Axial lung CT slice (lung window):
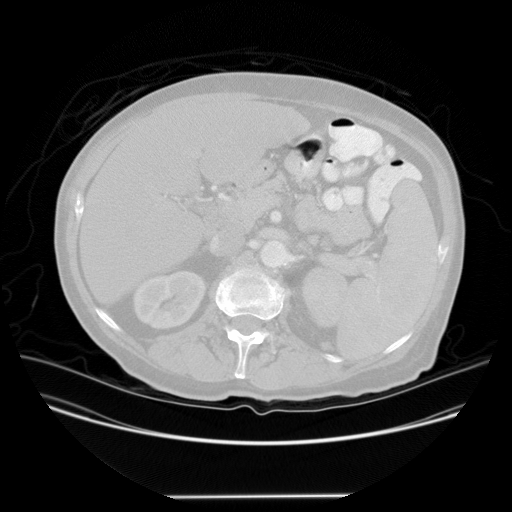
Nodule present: no